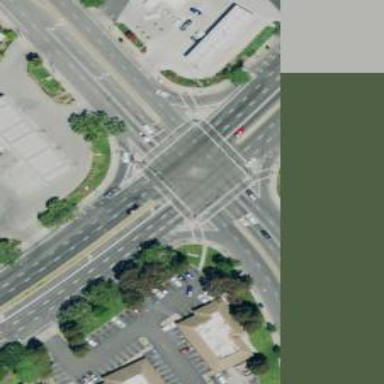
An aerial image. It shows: Solid stop line on the road marking.